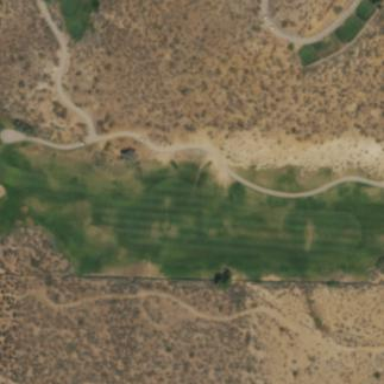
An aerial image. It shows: Area with grass used as rough in golf course.